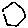
Label: hexagon